Question: I'm creating an android app that uses a image as a map.
I have a image in perspective and need to put some pins and show the user where he is.
How can I convert the google maps coordinates to the position in the image?
Thank you

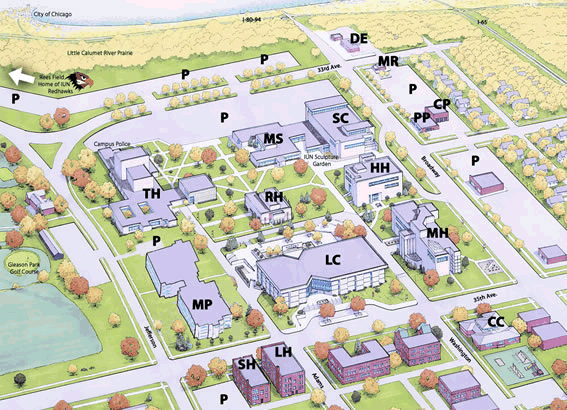
Answer: there is no code to share here since it it dependent on how you show the image (I assume you are not using GoogleMap object and ground overlay...
You have to create your specific function for reprojecting the image coordinates (that you can try to normalize between 0 and 1) and the world coordinates (which depends on where in the world is that place).
If you are using instead GoogleMap object, you can place that image over google maps and then use the normal coordinates; here the page: <URL>
you can add it by:
'''
LatLng NEWARK = new LatLng(40.714086, -74.228697);
GroundOverlayOptions newarkMap = new GroundOverlayOptions()
.image(BitmapDescriptorFactory.fromResource(R.drawable.newark_nj_1922))
.position(NEWARK, 8600f, 6500f);
map.addGroundOverlay(newarkMap);
'''
Obviously you have to find your position and check the documentation on which method use, because you can use the above one or a few others:
'''
position(LatLng location, float width, float height)
position(LatLng location, float width)
positionFromBounds(LatLngBounds bounds)
'''
PS: If you are not using GoogleMap objects this question is not "google-maps" related but GIS-geopositioning related (I would suggest <URL>.